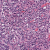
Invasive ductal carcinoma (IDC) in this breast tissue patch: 1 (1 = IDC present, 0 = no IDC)